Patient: sex M, age 78
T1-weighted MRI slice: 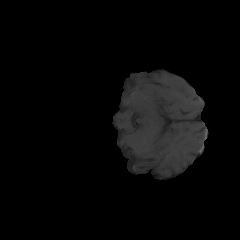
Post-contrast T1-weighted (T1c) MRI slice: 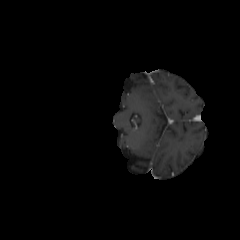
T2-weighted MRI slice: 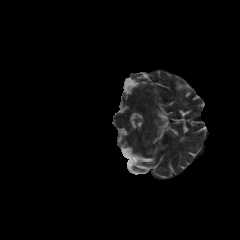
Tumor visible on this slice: no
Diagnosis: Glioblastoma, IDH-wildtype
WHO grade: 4